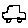
Label: car